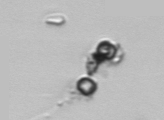
Label: Thalassiosira_TAG_external_detritus